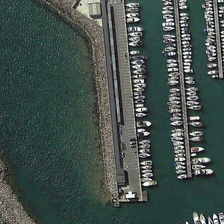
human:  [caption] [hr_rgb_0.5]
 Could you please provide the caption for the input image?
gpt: a lot of white ships were parked on the pier .

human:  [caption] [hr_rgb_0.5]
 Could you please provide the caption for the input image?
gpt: a row of gray roofed houses were built on the docks .

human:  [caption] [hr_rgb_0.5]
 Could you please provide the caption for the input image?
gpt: a row of gray roofed houses were built on the docks .

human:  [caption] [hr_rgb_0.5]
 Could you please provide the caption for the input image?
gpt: a lot of white ships were parked on the pier .

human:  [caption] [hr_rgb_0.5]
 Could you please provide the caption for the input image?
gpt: a lot of white ships were parked on the pier .